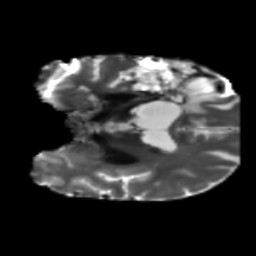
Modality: T2w
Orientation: coronal
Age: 61
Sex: male
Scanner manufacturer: siemens
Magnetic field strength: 3 T
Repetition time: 5.25 s
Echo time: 0.08 s